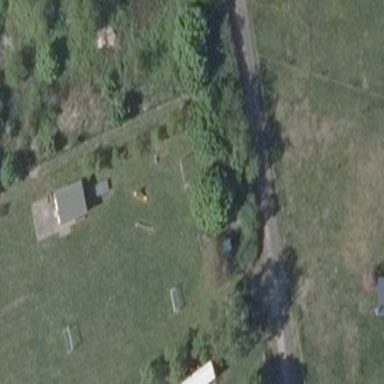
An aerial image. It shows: Playground area for leisure activities on the land.